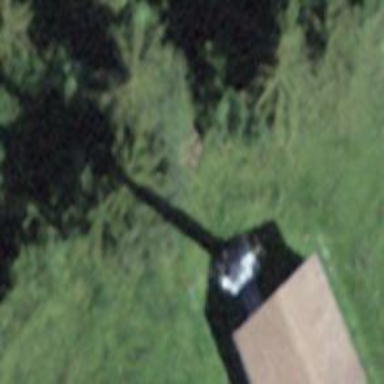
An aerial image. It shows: Mast tower used for communication.